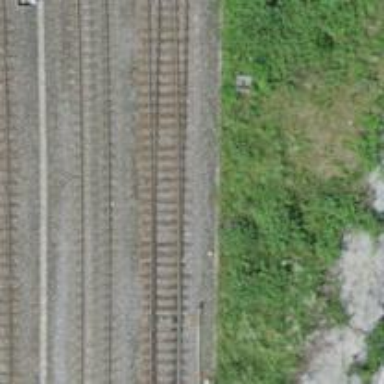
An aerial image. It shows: Railway switch.